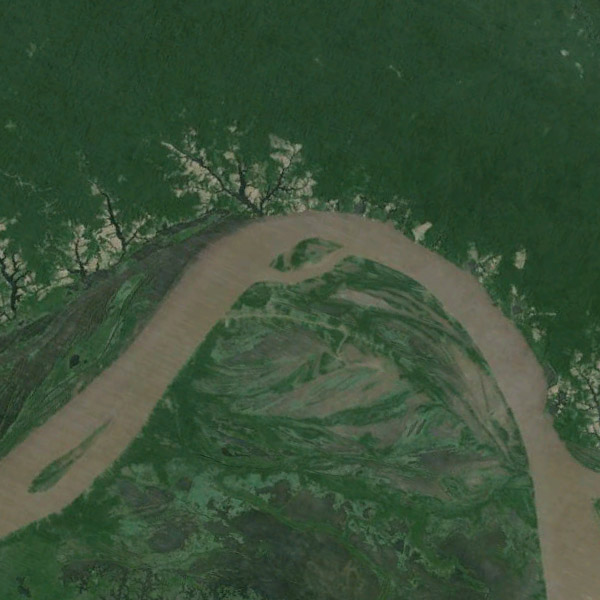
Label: River